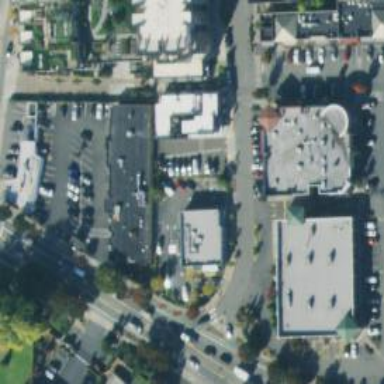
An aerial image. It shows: Parking space.